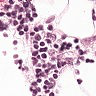
Metastatic tissue present: no